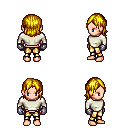
a pixel art fantasy rpg character, female body template, human, light skin, white long-sleeve shirt, gold greaves, blonde long bangs hairstyle, metal gloves, four views (front, back, left, right), 2x2 character sprite sheet, small pixel art, hard edges, no anti-aliasing